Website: lowes
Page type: newsletter-management
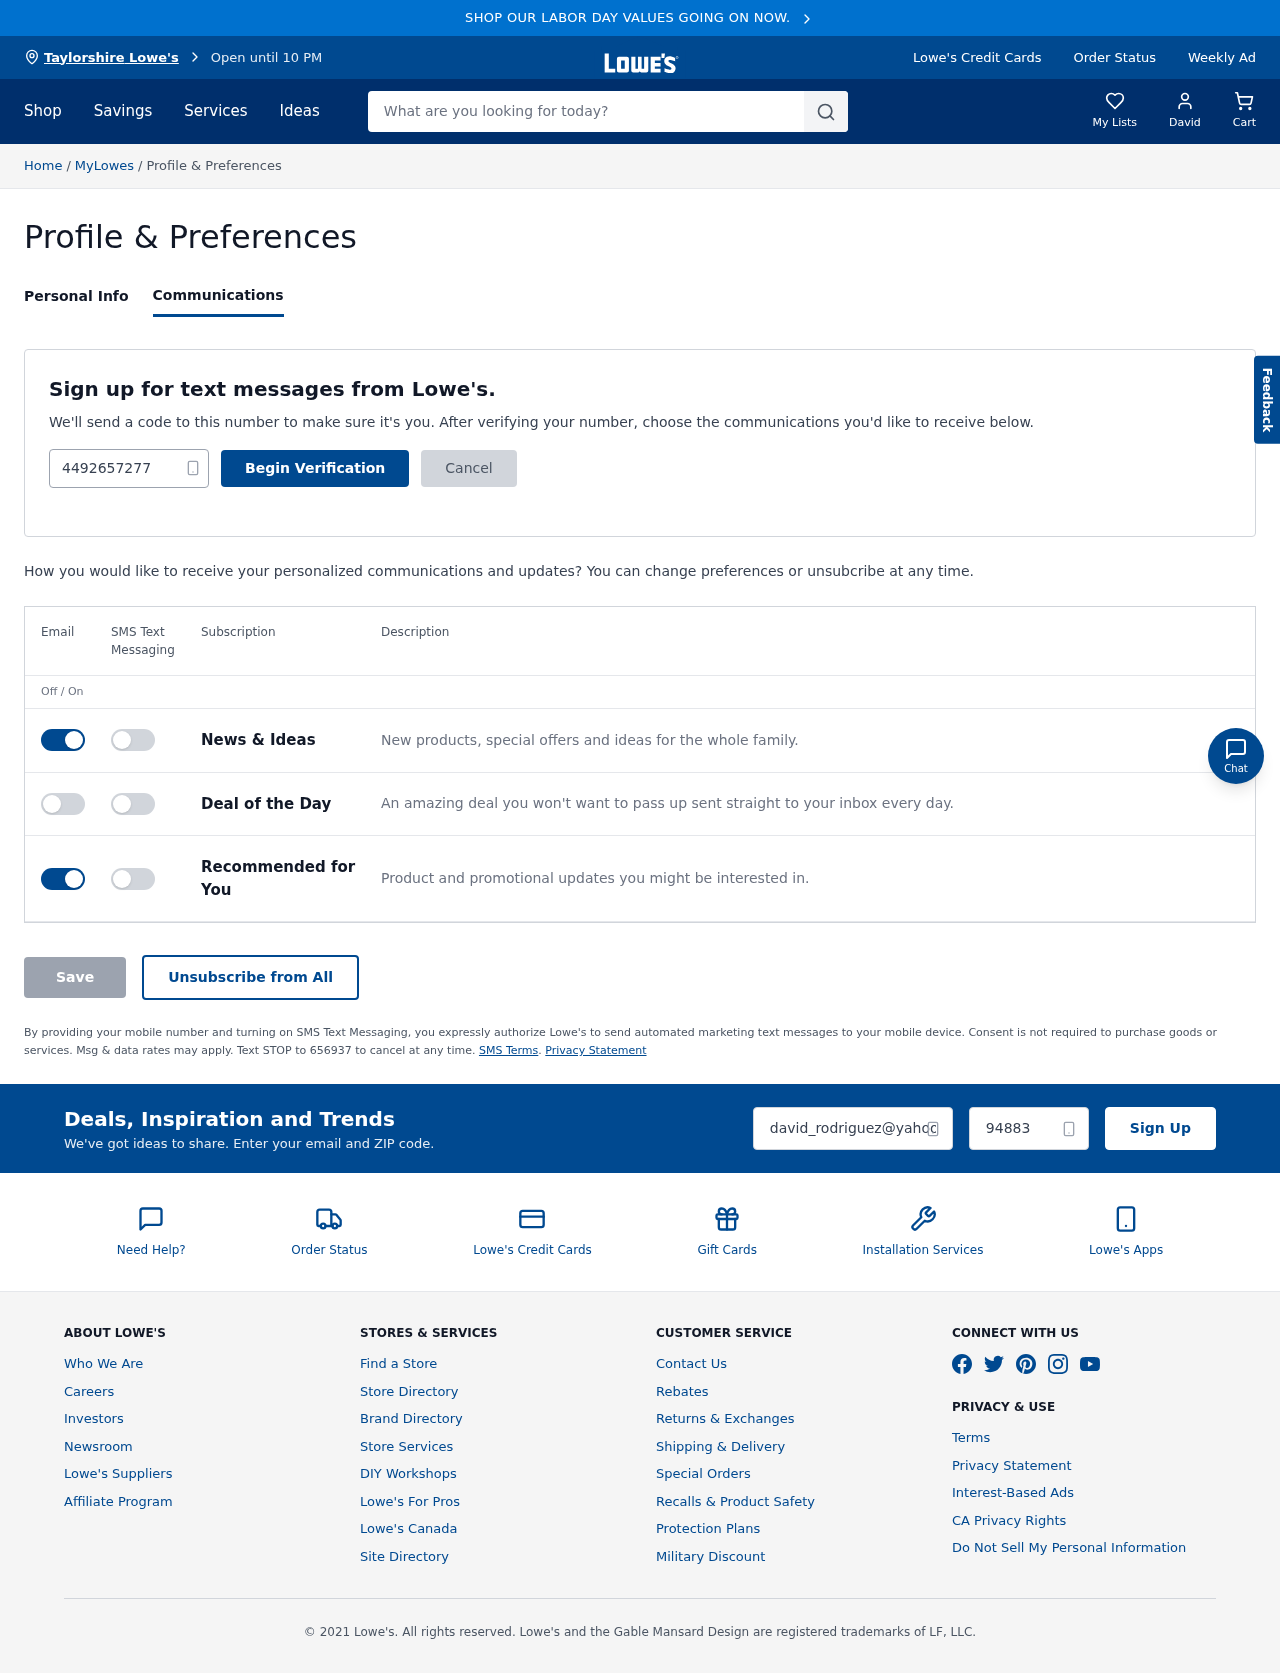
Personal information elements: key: PII_CITY
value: Taylorshire Lowe's
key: PII_EMAIL
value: david_rodriguez@yahoo.com
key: PII_FIRSTNAME
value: David
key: PII_PHONE
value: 4492657277
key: PII_POSTCODE
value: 94883
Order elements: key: ORDER_NUM_ITEMS
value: Cart
Search elements: key: HEADER_SEARCH
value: What are you looking for today?